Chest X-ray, AP view. Patient: 37 years old, sex F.
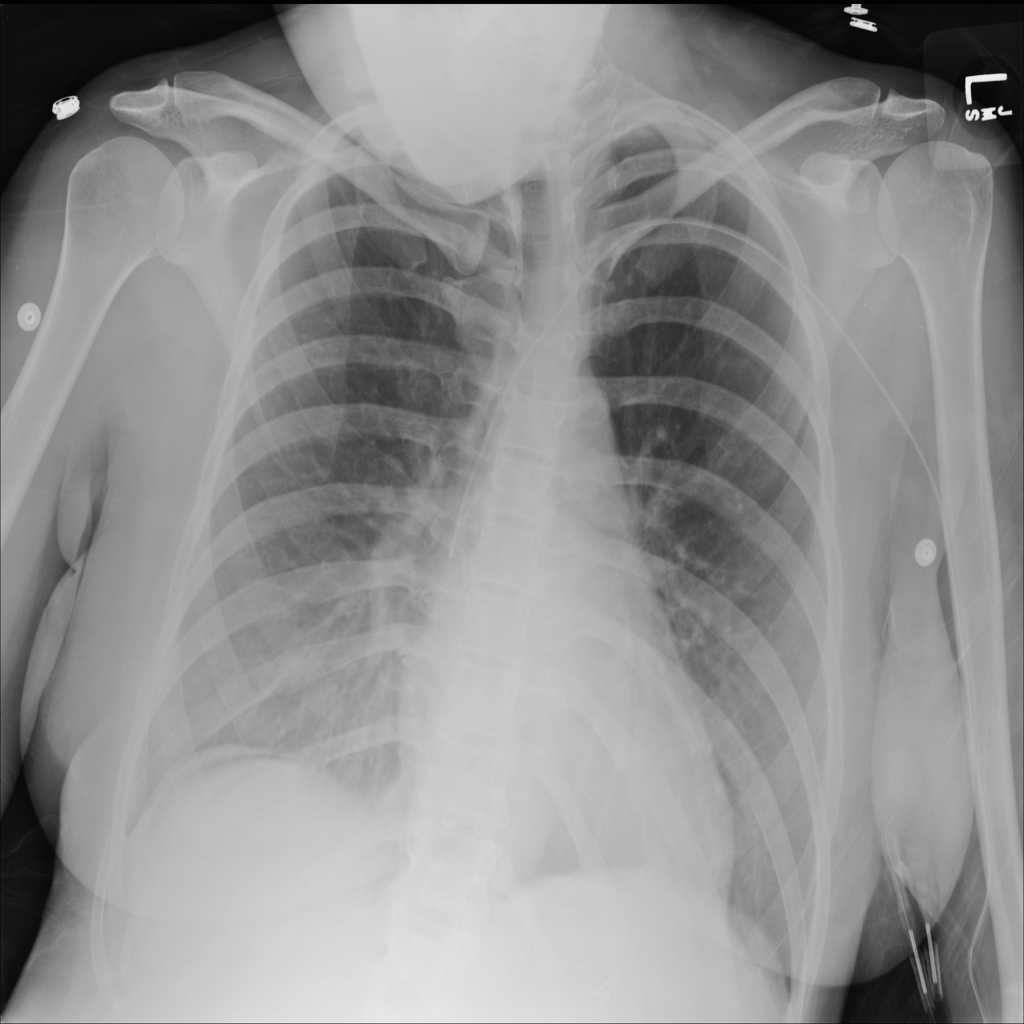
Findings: No Finding